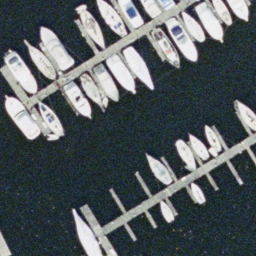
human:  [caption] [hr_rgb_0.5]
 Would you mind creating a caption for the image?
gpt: Lots of boats docked at the harbor and the water is deep blue .

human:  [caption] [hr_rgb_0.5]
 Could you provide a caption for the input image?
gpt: Lots of boats docked neatly at the harbor .

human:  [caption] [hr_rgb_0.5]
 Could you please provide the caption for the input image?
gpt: Many boats docked neatly at the harbor and the water is deep blue .

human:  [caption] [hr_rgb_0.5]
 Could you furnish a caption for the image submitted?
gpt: Many boats docked neatly at the harbor and many positions are free .

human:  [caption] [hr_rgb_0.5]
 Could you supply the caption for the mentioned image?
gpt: Lots of boats docked neatly at the harbor and many positions are free .